RGB frame:
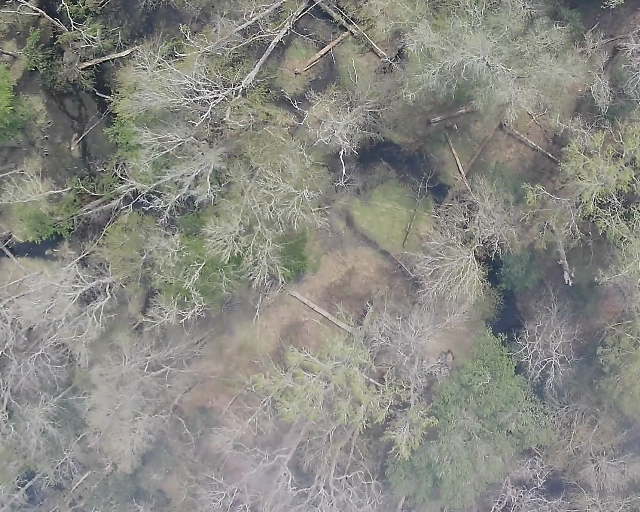
Thermal frame:
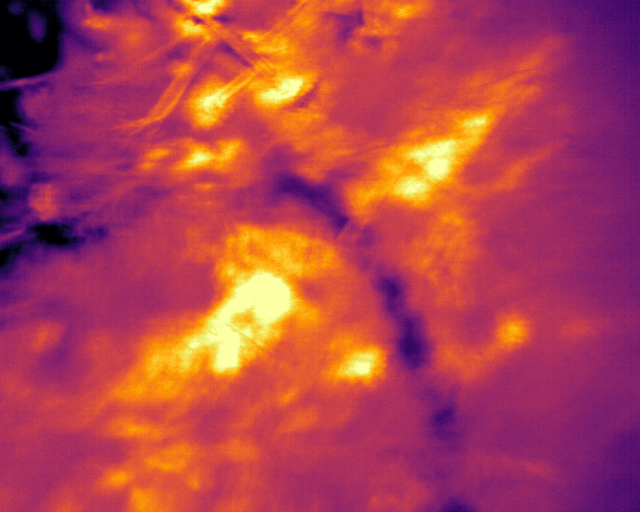
Captured: 2026-02-26 03:45:12
Pixels at or above 80 °C: 0 (fraction of frame: 0)